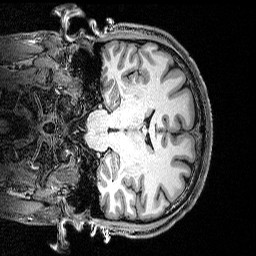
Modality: T1w
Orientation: coronal
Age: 30
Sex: male
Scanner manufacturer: siemens
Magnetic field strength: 3 T
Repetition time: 2.53 s
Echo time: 0.0035 s